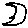
Label: moon